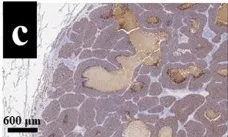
CK19.
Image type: pathology (immunostaining)